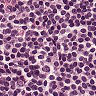
Metastatic tissue present: no